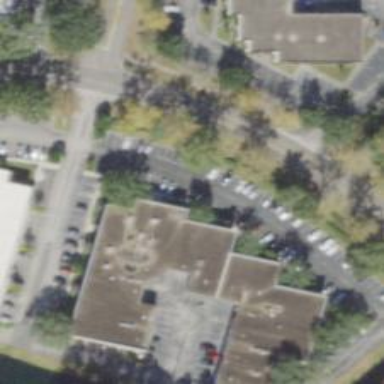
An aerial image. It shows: Commercial building.